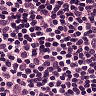
Metastatic tissue present: no